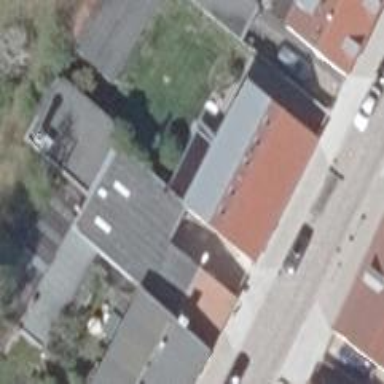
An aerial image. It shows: Residential building with red roof made of roof tiles. The building is colored orange and has gabled roof shape.